Aerial crown-view tile of a tropical tree (Barro Colorado Island, Panama), acquired 20250715:
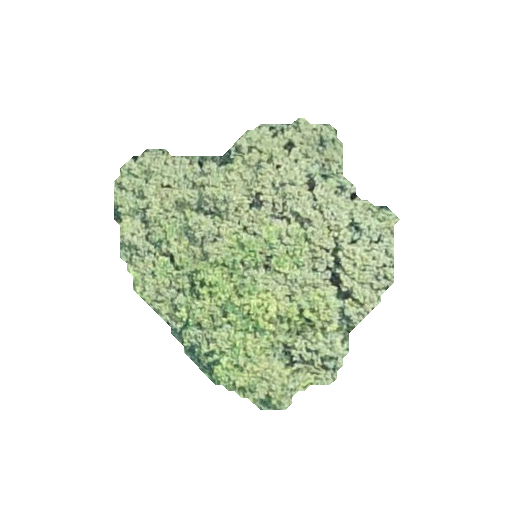
Species: Apeiba membranacea
GBIF accepted scientific name: Apeiba membranacea
Crown area: 82.221 m²